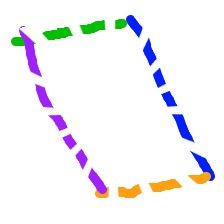
Shape: parallelogram